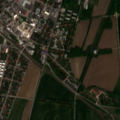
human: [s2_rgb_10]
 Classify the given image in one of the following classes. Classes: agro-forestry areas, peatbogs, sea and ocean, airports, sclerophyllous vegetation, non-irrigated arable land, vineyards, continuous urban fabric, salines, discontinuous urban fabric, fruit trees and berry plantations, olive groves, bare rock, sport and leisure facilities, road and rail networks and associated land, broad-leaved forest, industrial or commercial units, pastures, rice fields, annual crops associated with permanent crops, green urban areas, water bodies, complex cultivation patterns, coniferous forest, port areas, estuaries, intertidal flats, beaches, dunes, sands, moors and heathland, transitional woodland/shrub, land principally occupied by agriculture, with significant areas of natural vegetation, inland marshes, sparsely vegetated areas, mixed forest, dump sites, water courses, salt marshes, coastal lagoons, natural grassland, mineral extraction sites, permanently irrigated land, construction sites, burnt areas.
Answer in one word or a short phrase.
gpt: discontinuous urban fabric, industrial or commercial units, green urban areas, non-irrigated arable land